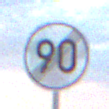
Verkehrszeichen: EndeGeschwindigkeit90
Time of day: SunriseSunset
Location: Outdoor (Nature)
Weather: PartlyCloudy
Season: NotSpecified
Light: Natural